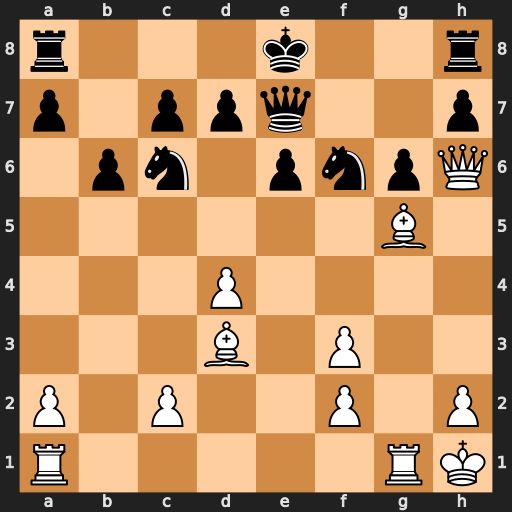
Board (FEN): r3k2r/p1ppq2p/1pn1pnpQ/6B1/3P4/3B1P2/P1P2P1P/R5RK
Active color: w
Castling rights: kq
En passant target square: -
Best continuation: Bxg6+ hxg6 Qxh8+